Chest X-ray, PA view. Patient: 45 years old, sex M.
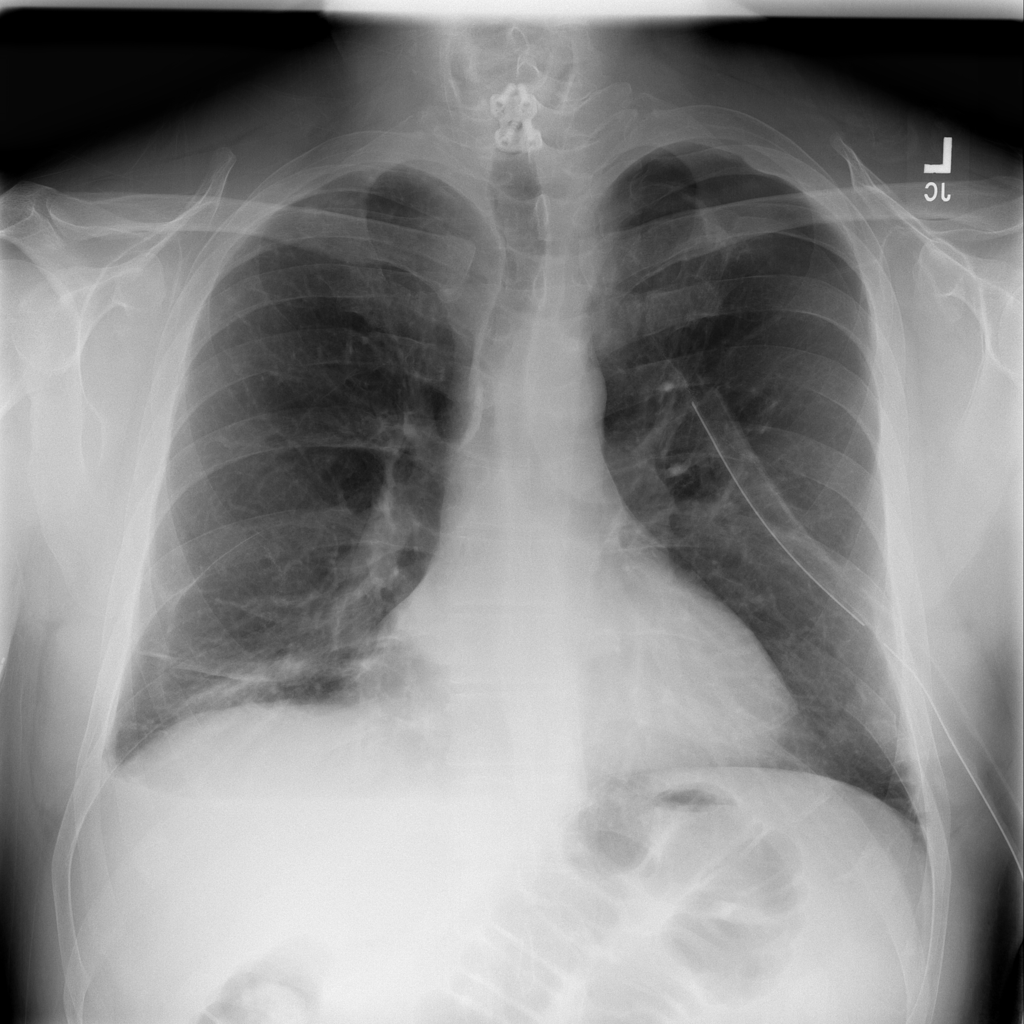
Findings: Effusion, Pneumothorax